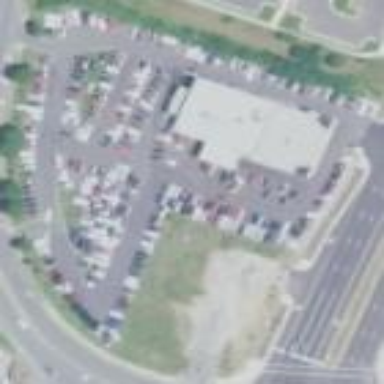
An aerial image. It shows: Retail area.